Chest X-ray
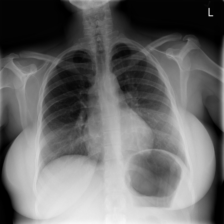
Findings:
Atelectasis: negative
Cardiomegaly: negative
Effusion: negative
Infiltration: negative
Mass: negative
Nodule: negative
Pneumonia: negative
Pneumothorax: negative
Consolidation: negative
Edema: negative
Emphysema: negative
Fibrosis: negative
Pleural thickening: negative
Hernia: negative